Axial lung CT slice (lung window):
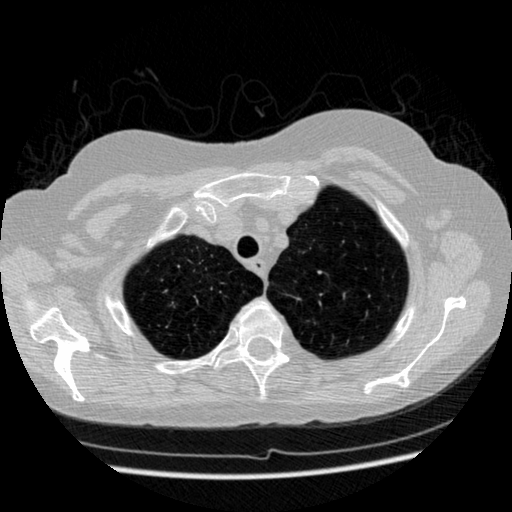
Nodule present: no